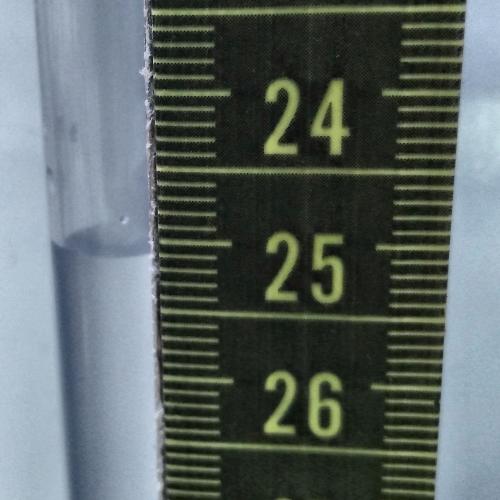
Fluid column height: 25.1 cm